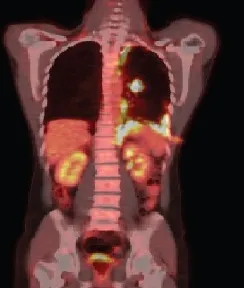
PET-CT demonstrating the absorption in the left lung nodule and pleural thickening of the left base.
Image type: radiology (pet)